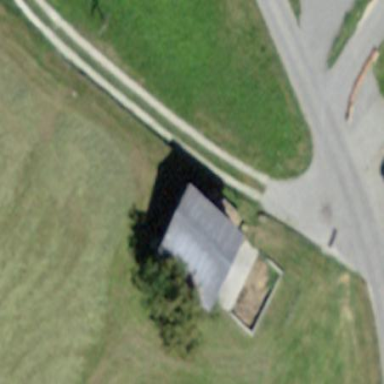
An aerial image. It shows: Shed.